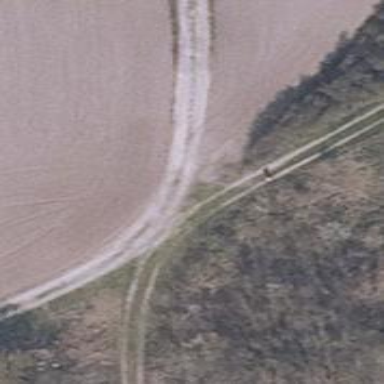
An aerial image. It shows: Grassy track with grade 5 track type.